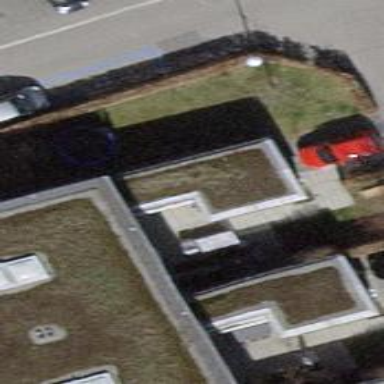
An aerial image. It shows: House with flat roof.